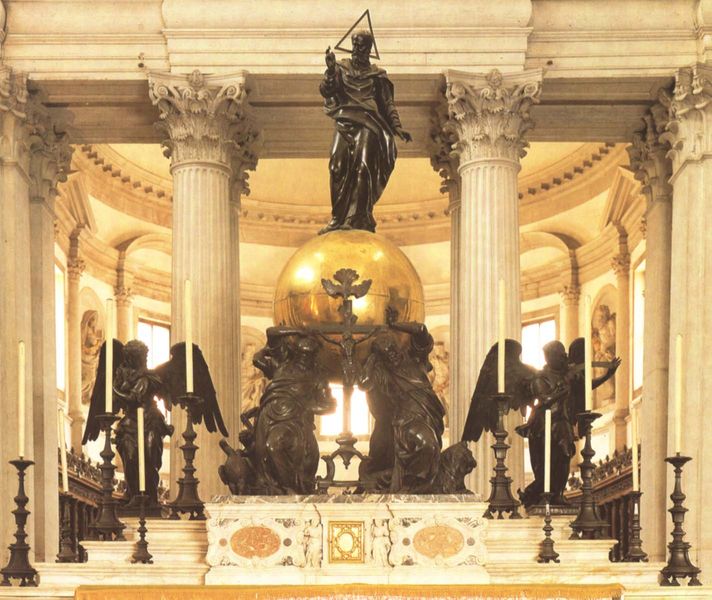
Titel: Detail vom Hochaltar, Gottvater, auf der von den Evangelisten getragenen Weltkugel
Künstler: Girolamo Campagna
Standort: Venedig, S. Giorgio Maggiore (EU - I - Venetien)
Schlagwörter: gott, weiß, dreieck, fenster, marmor, männer, raum, schwarz, säule, säulen, halten, sockel, stehen, taube, tragen, kirche, gold, innen, engel, skulptur, statue, figuren, kuppel, treppe, ornamente, kerze, kerzen, stuck, stufen, halle, messing, kreuz, kugel, altar, kapitell, verziert, kerzenhalter, kerzenleuchter, heiligenschein, statuen, jesus, heiliger, welt, mäner, weltkugel, atlas, goldkugel